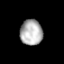
Tissue: lung
Cell type: Others
Senescence score: 0.2434
Nuclear area (px): 560
Mean DAPI intensity: 176.545